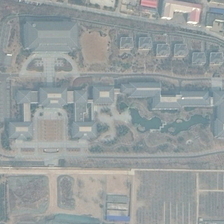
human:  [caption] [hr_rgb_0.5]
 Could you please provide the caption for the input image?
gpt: many buildings and a pond are in a resort area .

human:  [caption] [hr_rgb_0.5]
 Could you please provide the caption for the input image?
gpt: many buildings and a pond are in a resort area .

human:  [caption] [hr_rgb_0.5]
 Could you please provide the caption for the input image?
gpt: many buildings and a pond are in a resort area .

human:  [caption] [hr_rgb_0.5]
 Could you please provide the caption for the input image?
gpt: many buildings and a pond are in a resort area .

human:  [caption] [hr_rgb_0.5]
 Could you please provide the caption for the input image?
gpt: many buildings and a pond are in a resort area .